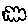
Label: cloud